Question: Datatables pagination button is displaying on underneath of number of records. But i want to be on right side (equal to number of records message). Please look into the below images, this what i'm getting.

from firebug - inspect code in my page :
'''
<div id="products1_info" class="dataTables_info">Showing 1 to 2 of 2 entries</div>
<div id="products1_paginate" class="dataTables_paginate fg-buttonset ui-buttonset fg-buttonset-multi ui-buttonset-multi paging_two_button">
</div>
'''
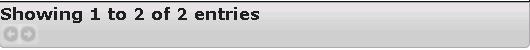
Answer: You just need to Expand your form dialog
'''
jQuery("#dialog-form").dialog ({
autoOpen: false,height: 300,width: 300, modal: true,resizable: false,
buttons : {
'''
i changed that to
'''
jQuery("#dialog-form").dialog ({
autoOpen: false,height: 300,width: 600, modal: true,resizable: false,
buttons : {
'''
You can check this <URL>